Question:
The document is here <URL>
I think the second output should be: array([[4., 4.],
[4., 4.]])
rather than: array([[8., 8.],
[8., 8.]])
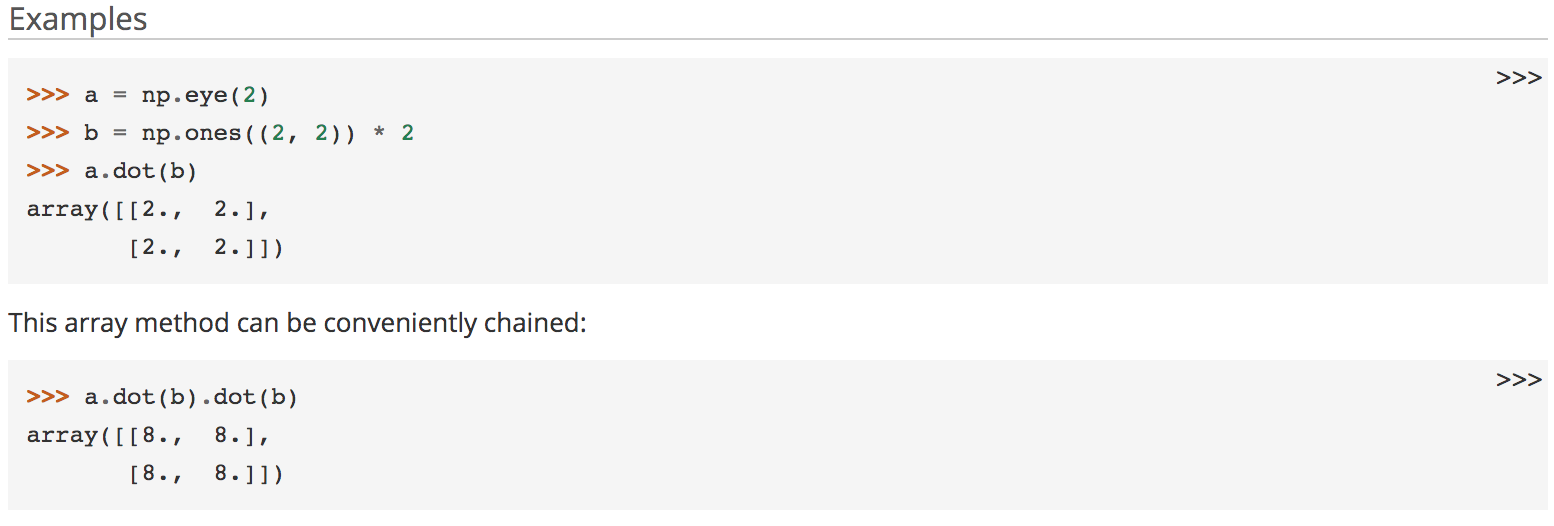
Answer: The result with all 8's is correct. Probably you confused elementwise multiplication and matrix multiplication. 'numpy.dot' performs a matrix multiplication (when applied to 2D arrays).
'''
a = np.eye(2)
b = np.ones((2,2)) * 2
print(a)
print(b)
'''
will give you
'''
[[1. 0.]
[0. 1.]]
[[2. 2.]
[2. 2.]]
'''
So, 'b' is a matrix consisting of all 2's. Now just do the matrix multiplication a * b * b and you get the matrix consisting of all 8's.
'a.dot(b)' will result in
'''
[[2. 2.]
[2. 2.]]
'''
and 'a.dot(b).dot(b)' will give
'''
[[8. 8.]
[8. 8.]]
'''